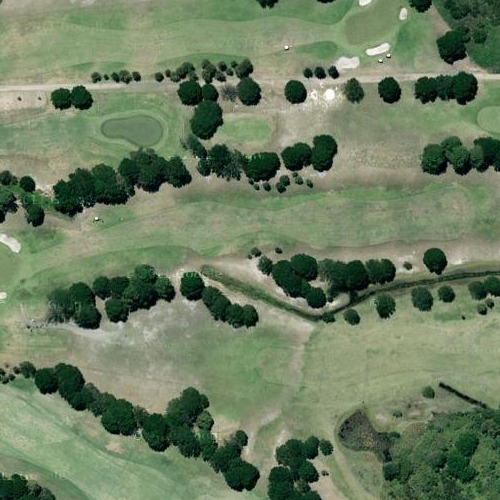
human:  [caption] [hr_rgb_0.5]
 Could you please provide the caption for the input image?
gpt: A meadow with some green bushes and white bunkers while a highway passed by .

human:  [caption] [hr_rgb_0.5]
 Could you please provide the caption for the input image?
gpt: Some green bushes and white bunkers on the meadow while a highway passed by .

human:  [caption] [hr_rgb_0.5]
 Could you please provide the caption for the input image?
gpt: Some green bushes and white bunkers on the meadow while a highway passed by .

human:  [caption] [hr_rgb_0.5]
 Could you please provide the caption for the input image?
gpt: A meadow with some green bushes and white bunkers on it while a highway passed by .

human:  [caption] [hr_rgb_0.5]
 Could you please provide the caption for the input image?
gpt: There is a meadow with some bushes and bunkers on it while a highway passed by .